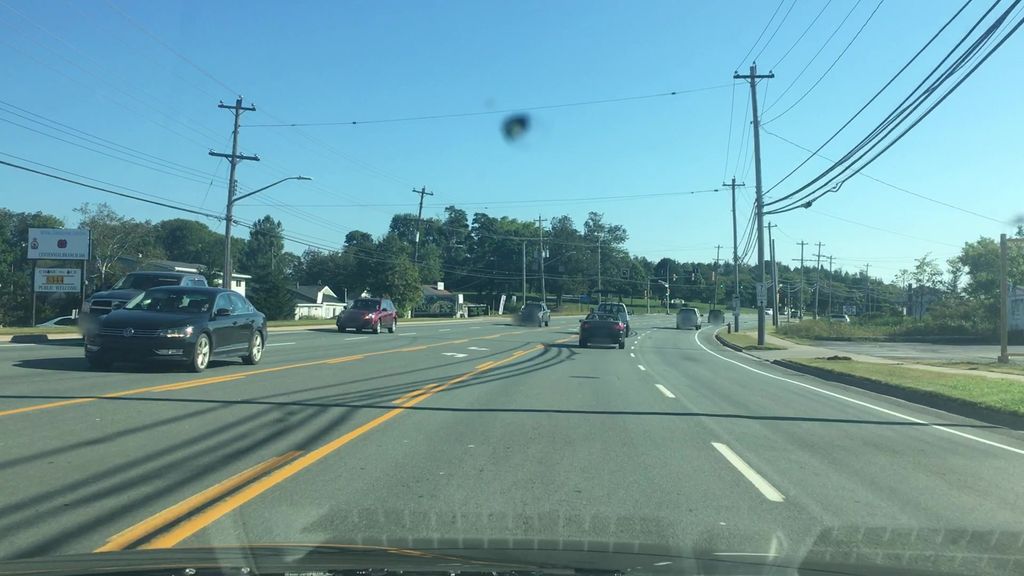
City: halifax